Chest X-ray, PA view. Patient: 27 years old, sex F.
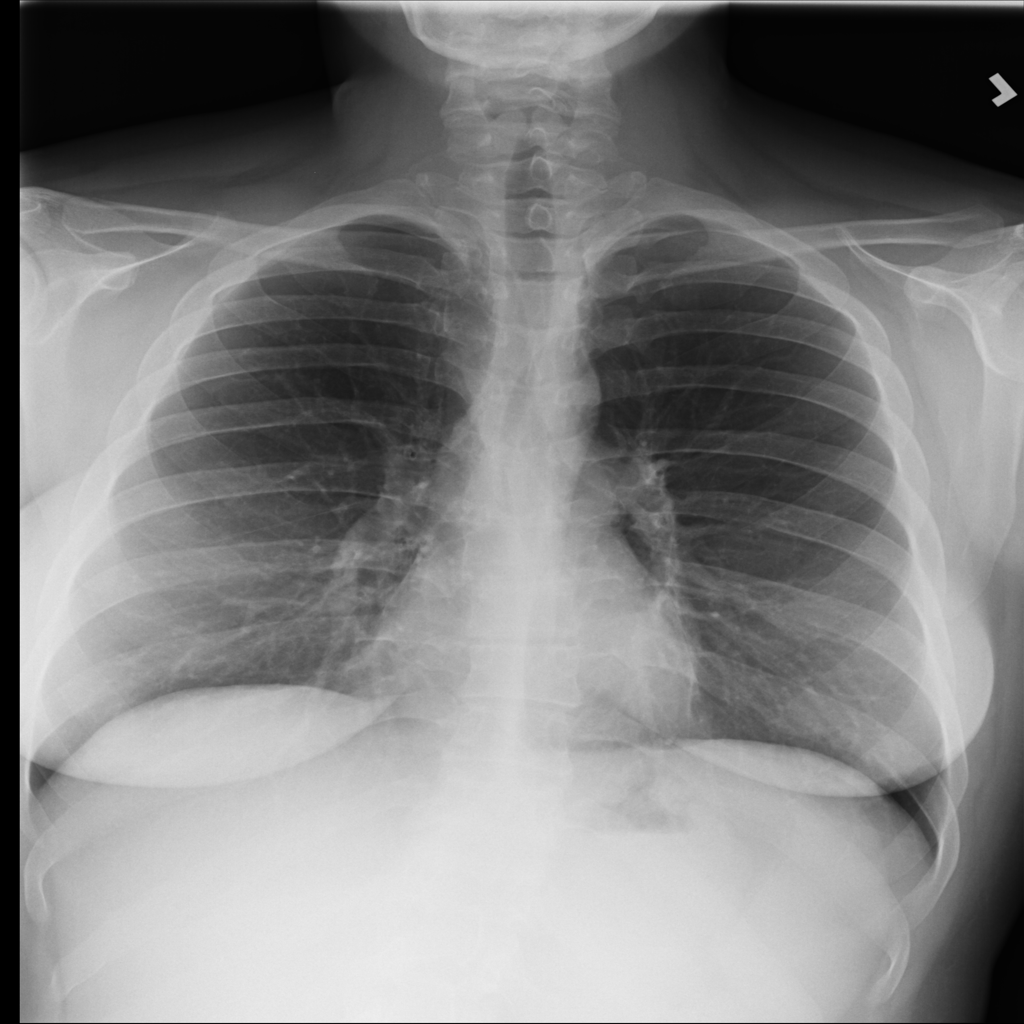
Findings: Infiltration